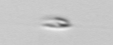
Label: flagellate_morphotype3